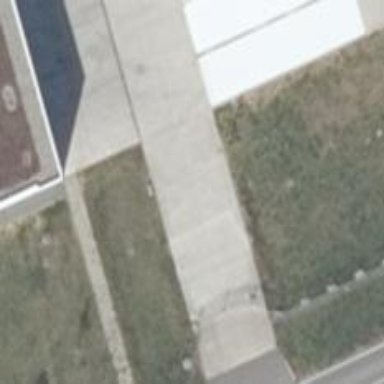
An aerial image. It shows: Parking aisle with concrete surface.